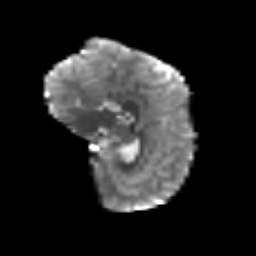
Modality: T2w
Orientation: sagittal
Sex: male
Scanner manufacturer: siemens
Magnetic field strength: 3 T
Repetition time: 5 s
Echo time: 0.071 s